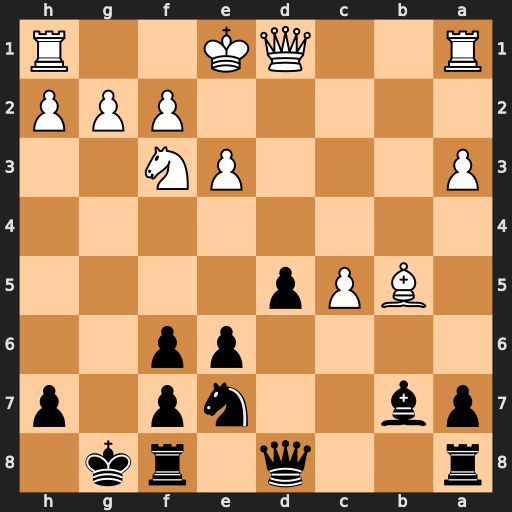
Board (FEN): r2q1rk1/pb2np1p/4pp2/1BPp4/8/P3PN2/5PPP/R2QK2R
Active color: b
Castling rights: KQ
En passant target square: -
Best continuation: Qa5+ Qd2 Qxb5